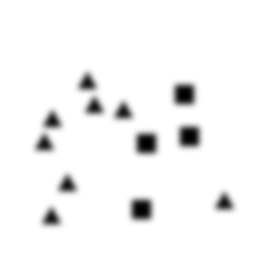
Squares: 4
Triangles: 8
Stars: 0
Total shapes: 12